Question: After updating Xcode to 6.2, the table of content in document viewer is missing for most of the UI classes references. Is any one else experiencing this issue? Is there any way to show the table of content in document viewer just like what it used to be?

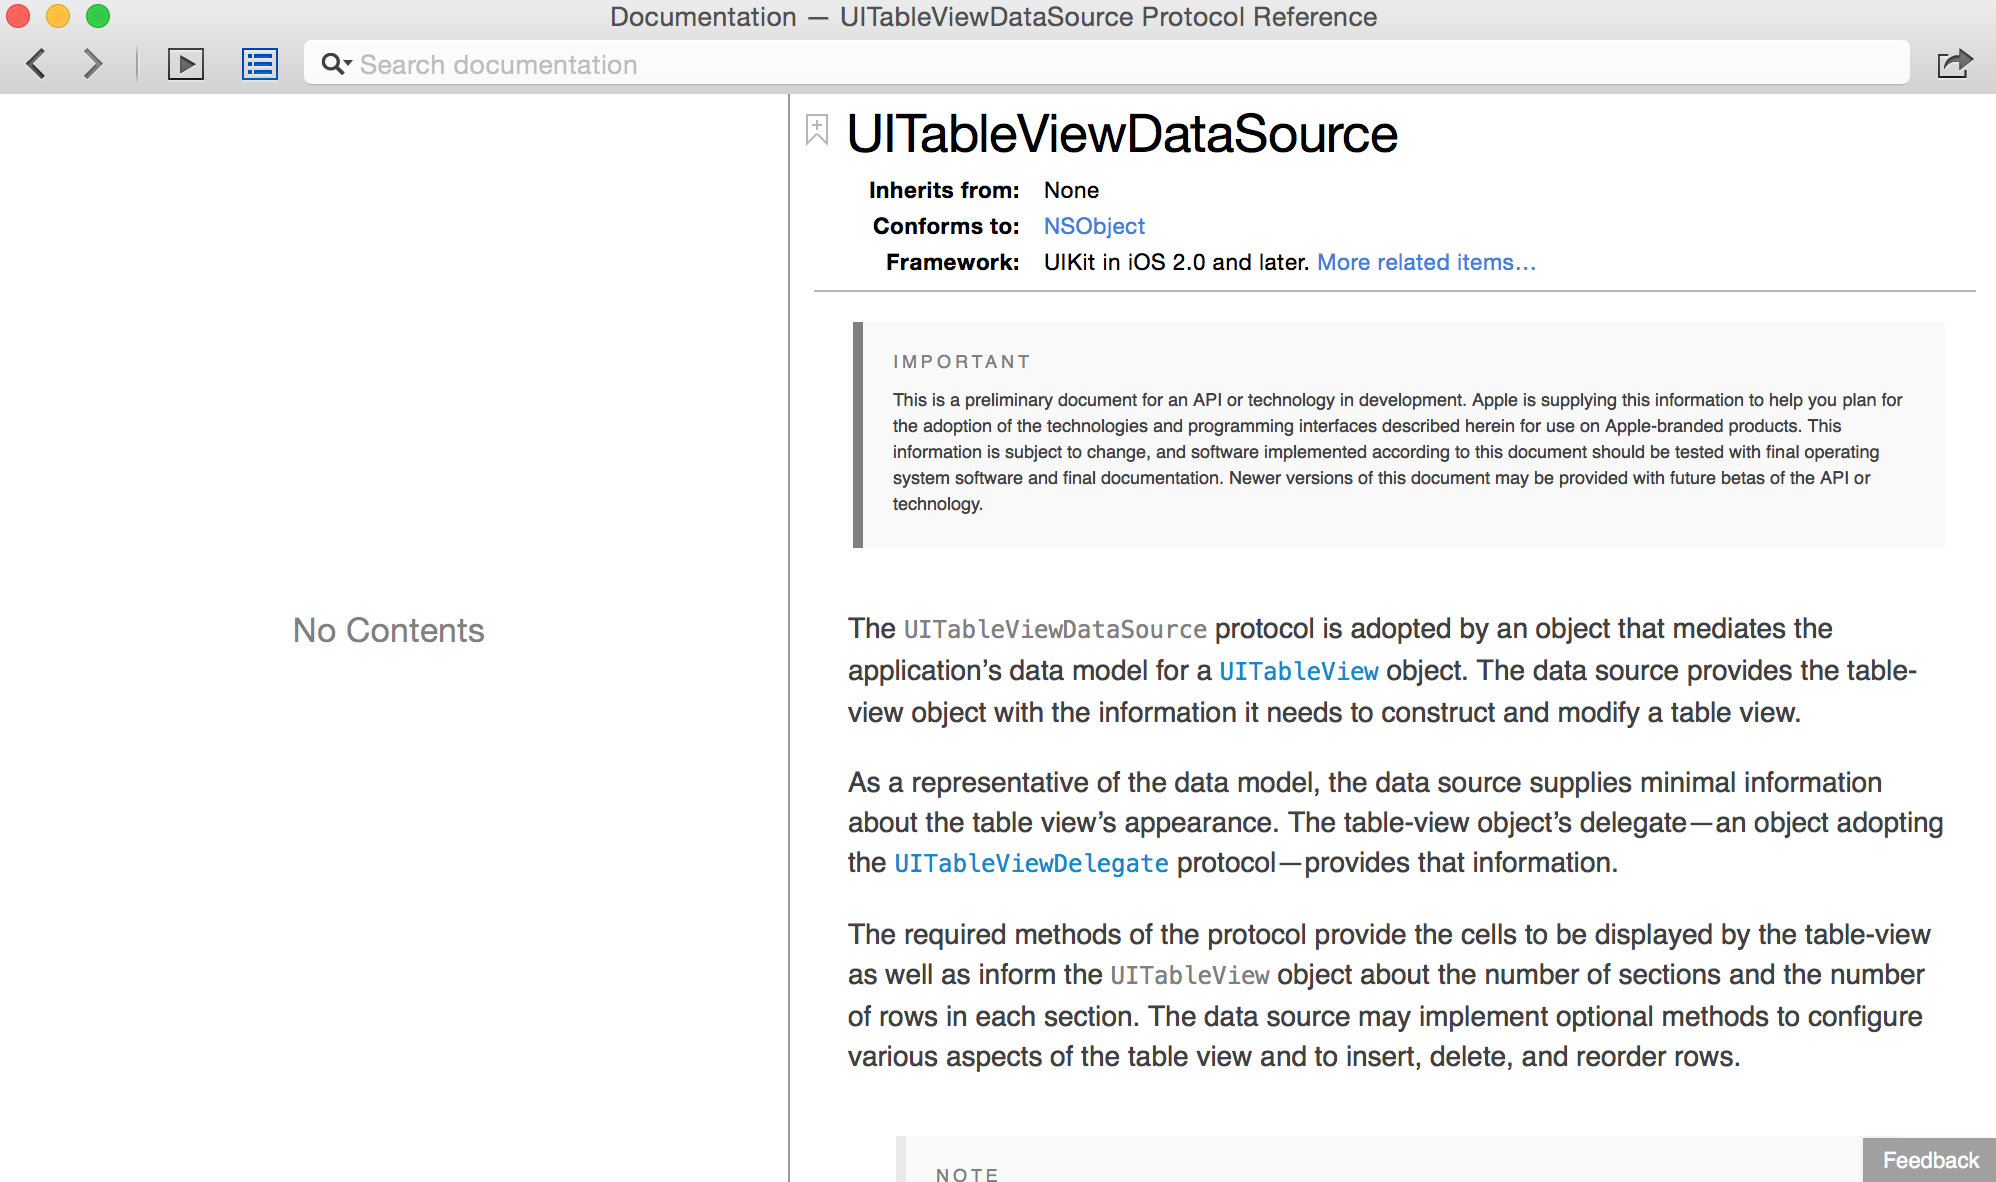
Answer: I had the same he same issue - table of contents pane was blank.
However, when I checked Preferences / Downloads, I saw that the Documentation objects iOS 8.2, OS X 10.10 and XCode 6.2 were all available but , despite the fact that the "Check for and install updates automatically" was checked.
Once I had manually selected and finished downloaded iOS 8.2 documentation, the table of contents pane was appearing normally again.